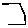
Label: hexagon